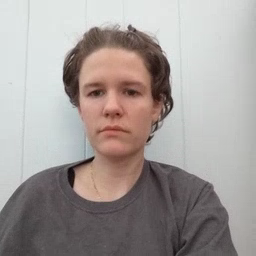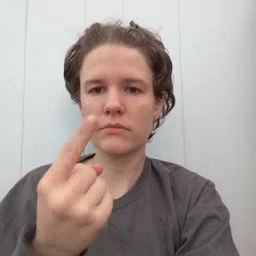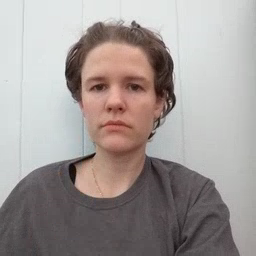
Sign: first